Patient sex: M
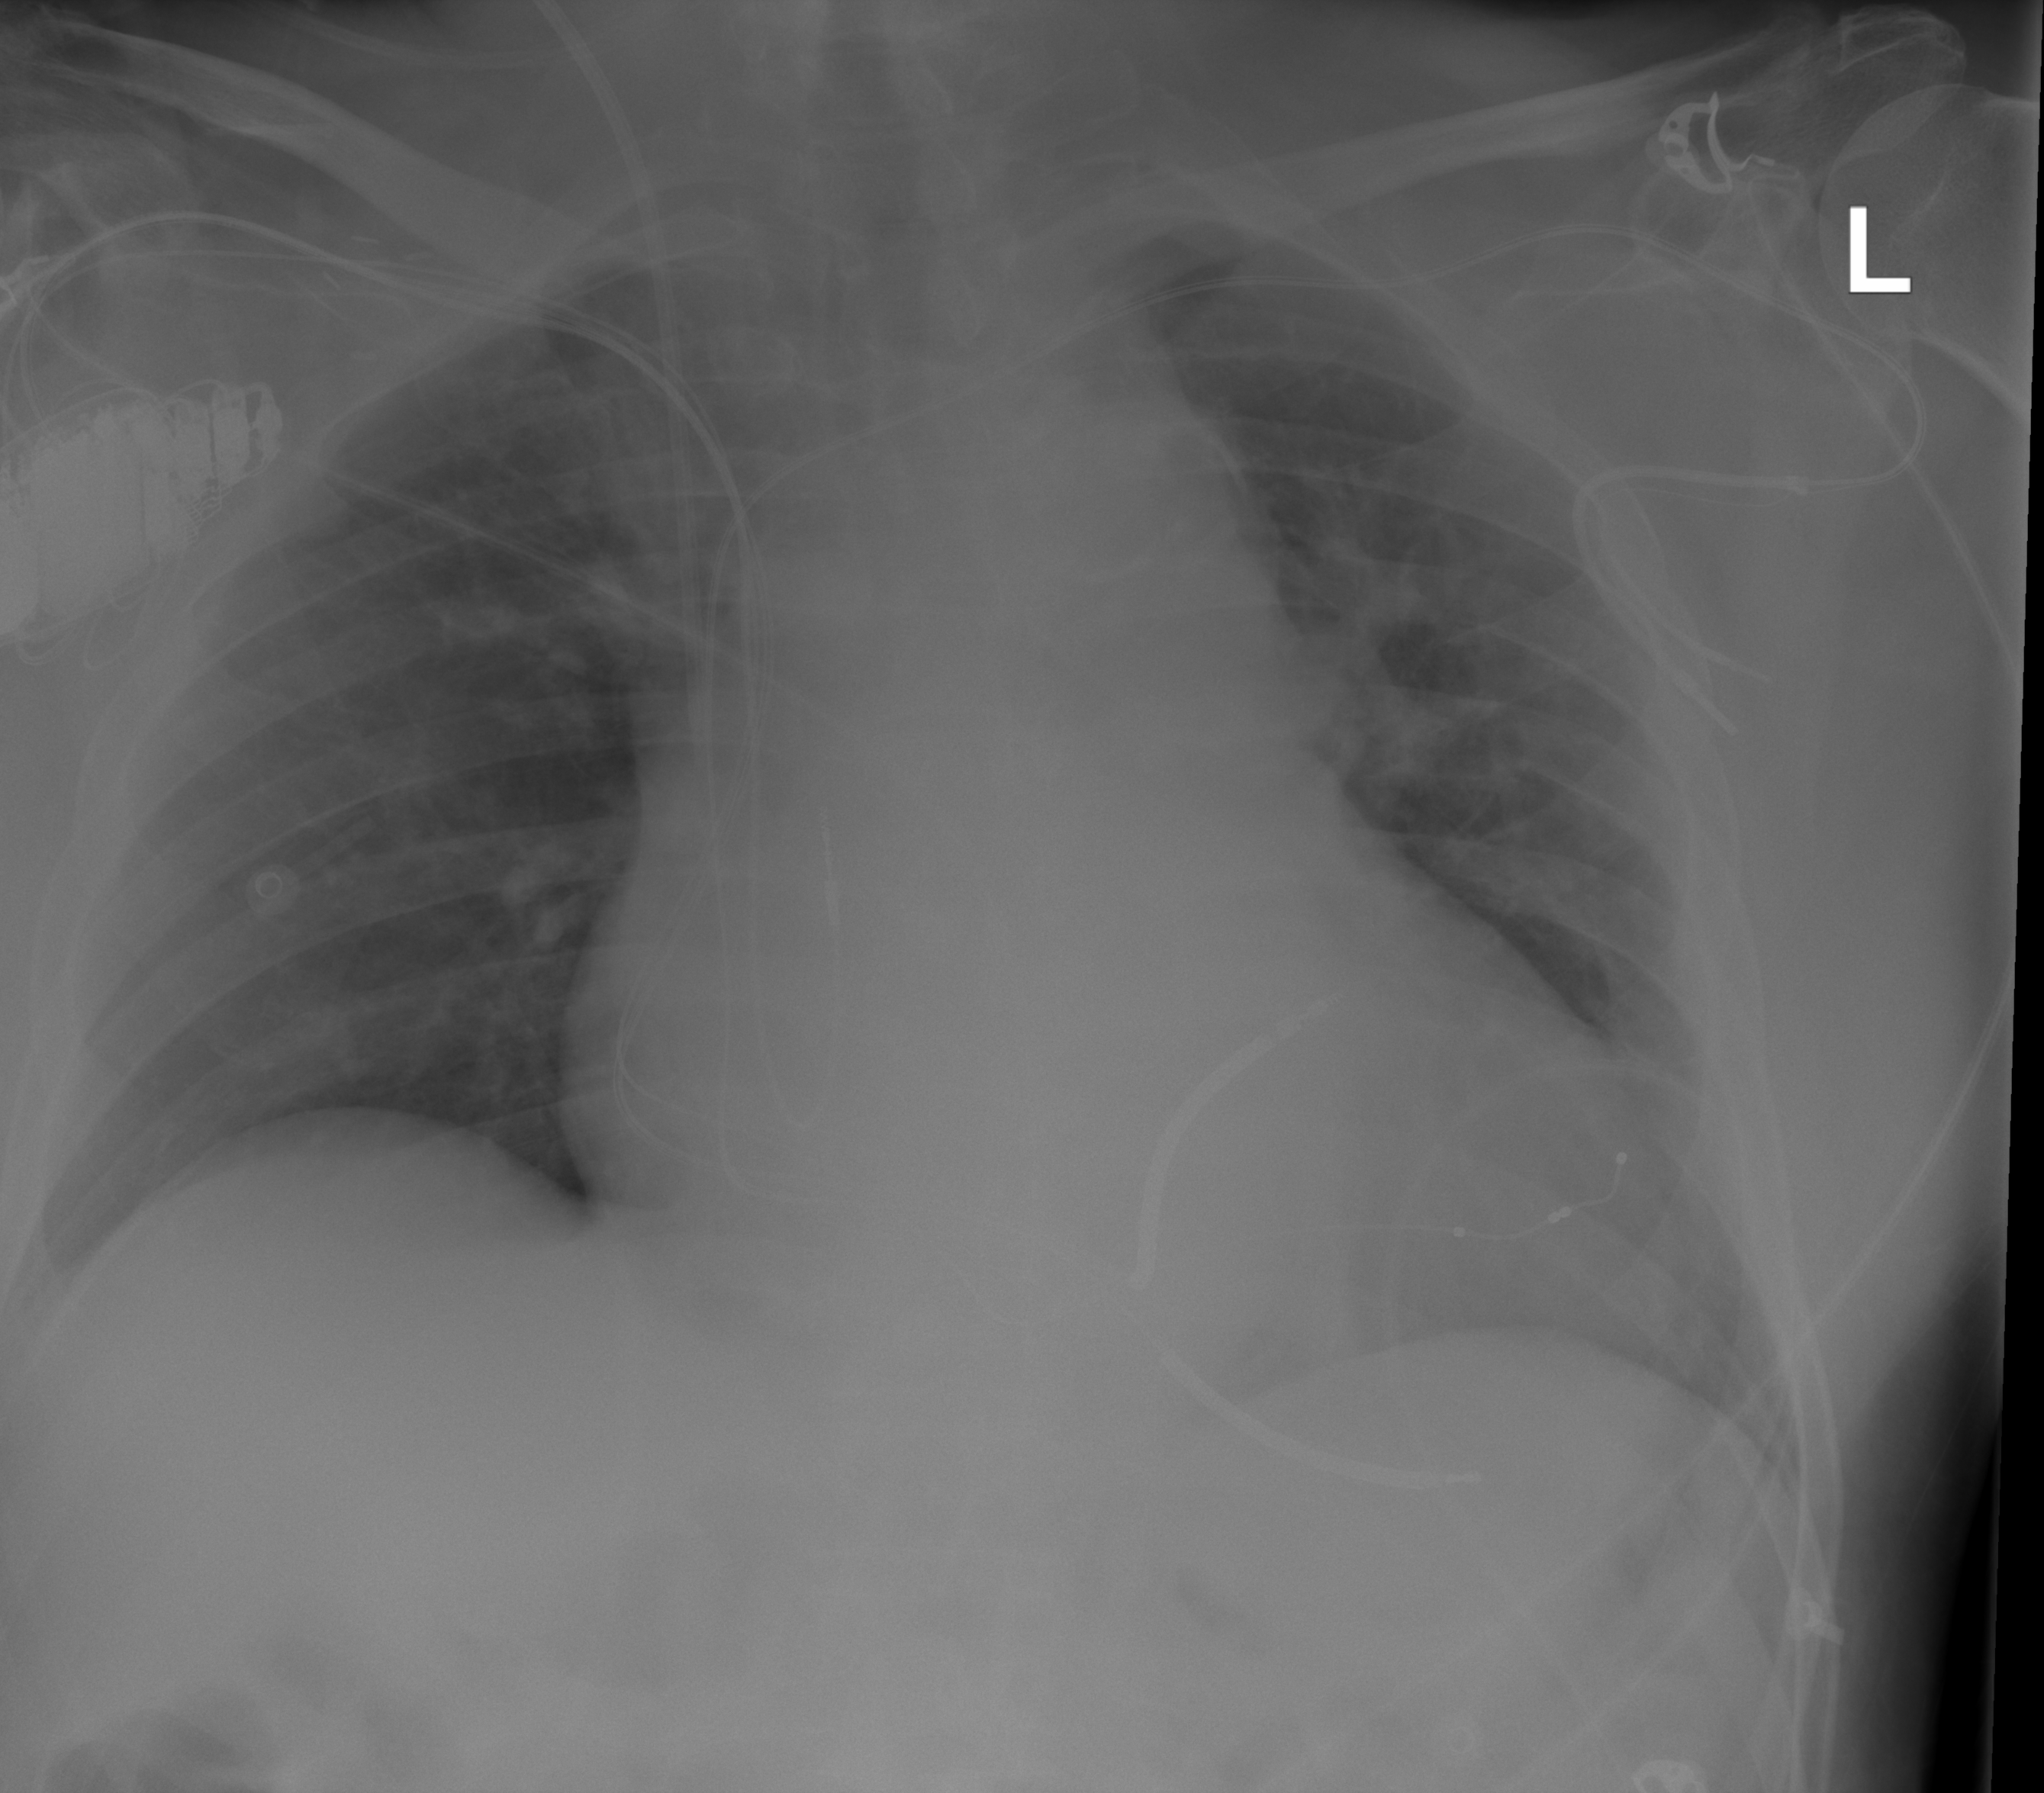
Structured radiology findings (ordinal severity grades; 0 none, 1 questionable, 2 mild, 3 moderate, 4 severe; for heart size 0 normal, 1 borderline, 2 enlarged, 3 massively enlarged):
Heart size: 3
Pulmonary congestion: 0
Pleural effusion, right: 0
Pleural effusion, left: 0
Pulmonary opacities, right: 0
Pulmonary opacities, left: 0
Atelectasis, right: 2
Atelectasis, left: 2